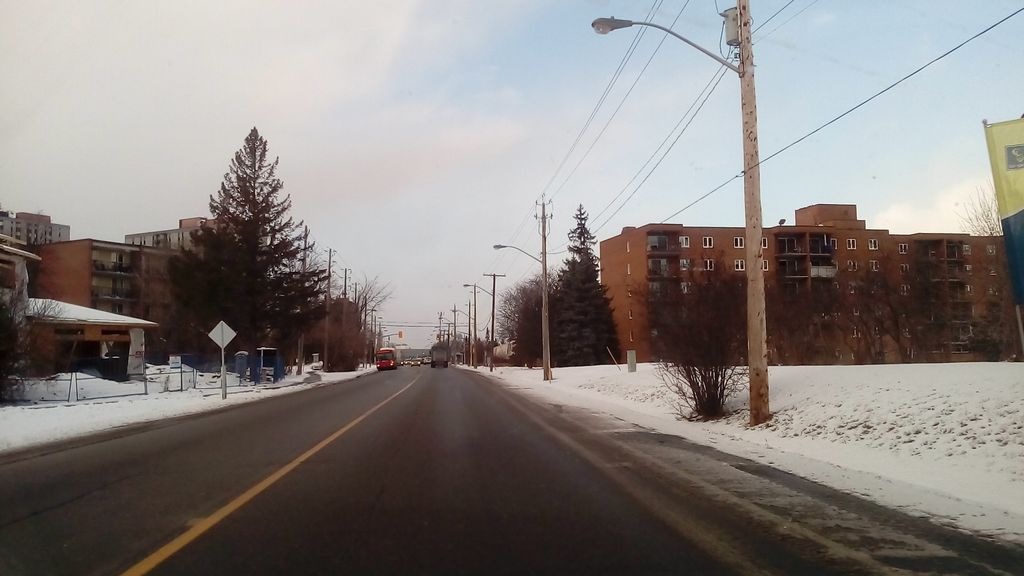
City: ottawa-gatineau